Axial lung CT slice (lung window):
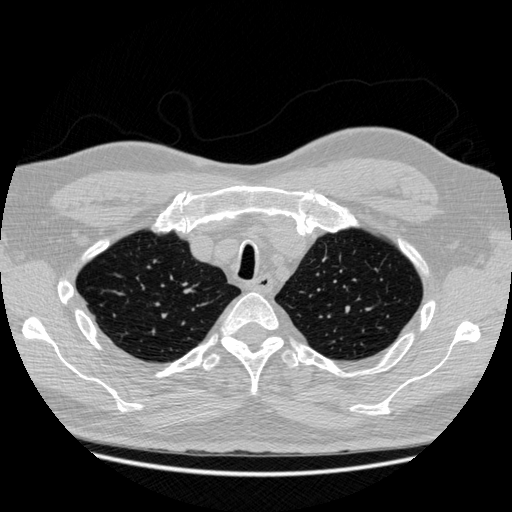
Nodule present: no